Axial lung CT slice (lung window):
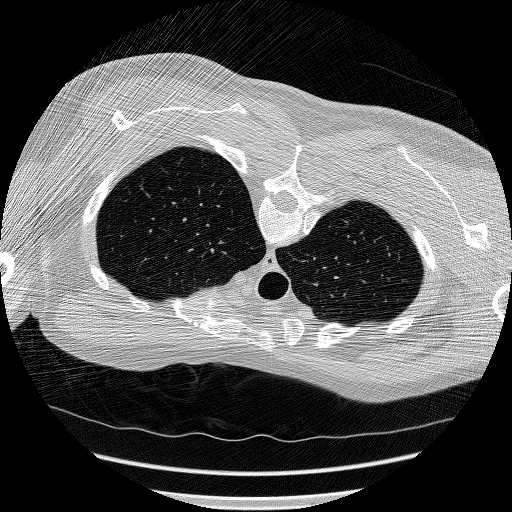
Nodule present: no